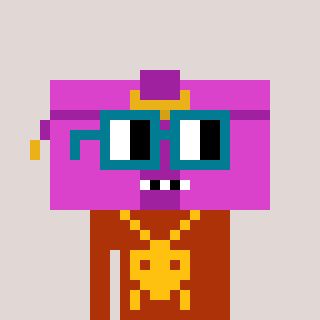
a pixel art character with square dark green glasses, a clutch-shaped head and a hotbrown-colored body on a warm background